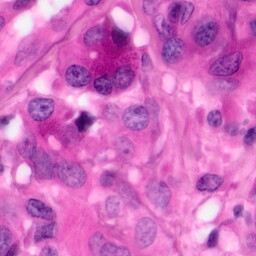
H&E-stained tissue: Pancreatic